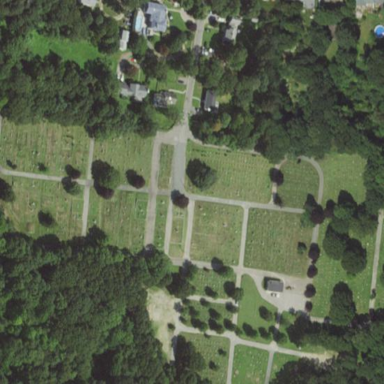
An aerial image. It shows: Cemetery.